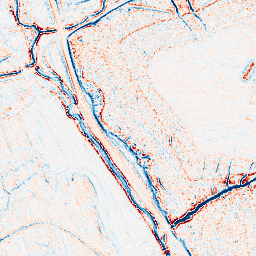
Category: edge_preserving
Decomposition family: anisotropic_diffusion
Decomposition parameters: iterations: 10
kappa: 10
gamma: 0.1
Upsampling method: sinc_hamming
Upsampling parameters: scale: 2
kernel_size: 8
Upsampling scale: 2